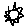
Label: sun